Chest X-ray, PA view. Patient: 31 years old, sex F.
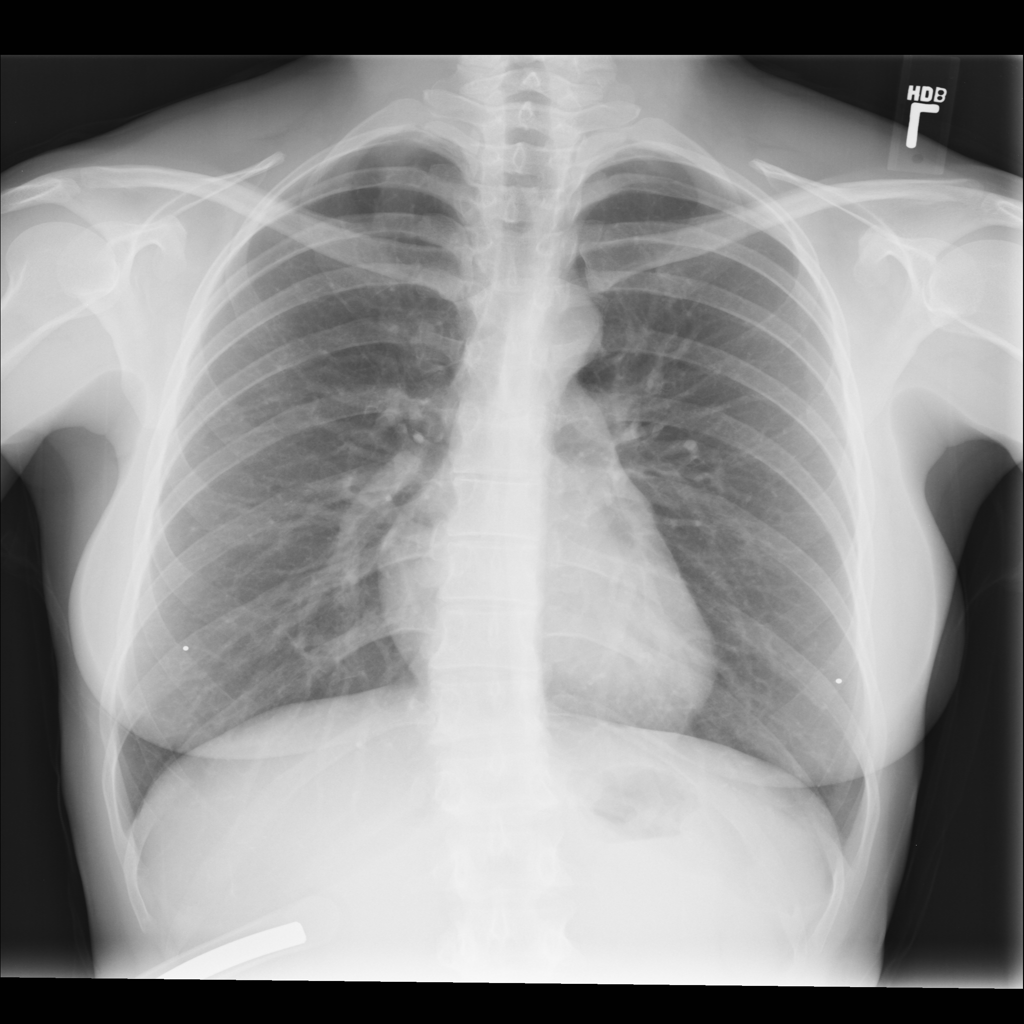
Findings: No Finding